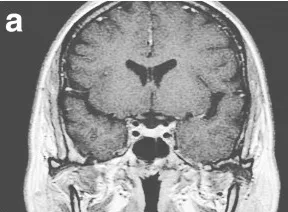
Initial coronal. Magnetic resonance imaging showing normal appearance of the sella turcica, and ,pituitary gland.
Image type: radiology (mri)